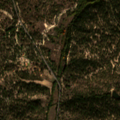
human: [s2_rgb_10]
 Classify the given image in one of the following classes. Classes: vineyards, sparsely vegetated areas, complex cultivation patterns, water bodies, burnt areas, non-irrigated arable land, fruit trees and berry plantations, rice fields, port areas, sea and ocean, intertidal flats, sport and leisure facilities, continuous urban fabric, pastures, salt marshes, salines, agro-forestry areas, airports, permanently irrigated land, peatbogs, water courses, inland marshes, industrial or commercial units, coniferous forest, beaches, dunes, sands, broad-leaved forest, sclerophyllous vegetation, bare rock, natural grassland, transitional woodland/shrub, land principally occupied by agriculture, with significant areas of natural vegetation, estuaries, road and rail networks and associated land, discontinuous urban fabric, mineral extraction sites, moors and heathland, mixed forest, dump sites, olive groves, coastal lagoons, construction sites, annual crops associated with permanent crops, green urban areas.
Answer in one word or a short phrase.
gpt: land principally occupied by agriculture, with significant areas of natural vegetation, agro-forestry areas, mixed forest